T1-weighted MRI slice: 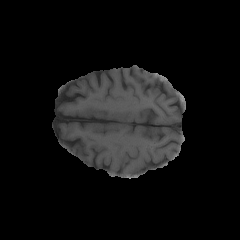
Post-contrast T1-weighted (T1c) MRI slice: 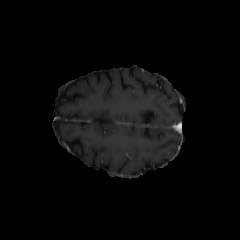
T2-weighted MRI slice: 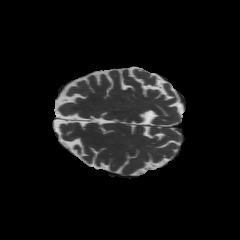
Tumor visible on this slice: no